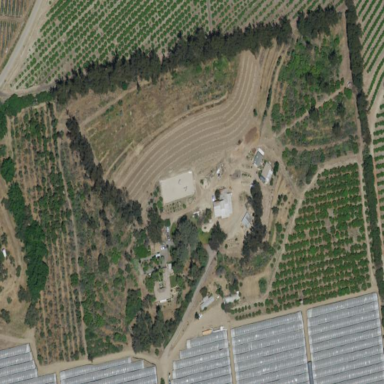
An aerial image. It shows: Orchard.